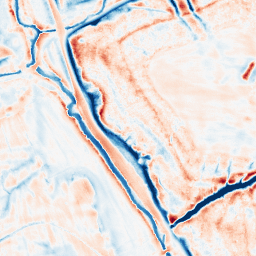
Category: edge_preserving
Decomposition family: bilateral
Decomposition parameters: d: 21
sigma_color: 75
sigma_space: 150
Upsampling method: sinc_hamming
Upsampling parameters: scale: 4
kernel_size: 16
Upsampling scale: 4